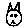
Label: cat